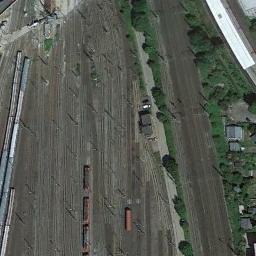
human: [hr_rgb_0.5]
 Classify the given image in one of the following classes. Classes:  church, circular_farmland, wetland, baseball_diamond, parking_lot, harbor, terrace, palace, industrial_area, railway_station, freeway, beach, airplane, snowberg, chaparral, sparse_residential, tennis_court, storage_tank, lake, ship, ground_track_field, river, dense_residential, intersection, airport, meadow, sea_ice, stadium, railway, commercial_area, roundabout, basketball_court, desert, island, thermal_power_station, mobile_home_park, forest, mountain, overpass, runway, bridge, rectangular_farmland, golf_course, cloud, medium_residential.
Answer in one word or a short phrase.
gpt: railway